Question: I am trying to solve the following simple problem in matlab:

I am trying to do this by using for loops. However, I havent quite figured it out.
This is what I have come up with so far:
'''
n = [0:1:10];
b = 2*n;
c = 0.5*n;
B=0;
for ii = 1:length(b)
for jj = 1:length(c)
B(ii) = B+sum(b(jj)*c(ii-jj))
end
end
'''
It seems like I come into a problem when ii=jj and I have c(0), and this index cannot be used.
How can I fix this?
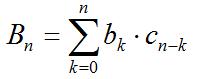
Answer: Matlab indexes arrays from '1', so the element 'c(0)' does not exist. The easiest way to fix this would be to add '1' to your expression, so probably
'''
B(ii) = B+sum(b(jj)*c(ii-jj+1))
'''
but do check that this doesn't give you an off-by-1 error at the other end of the vector.
In general, since Matlab does index from 1, you need to take account of this when translating algorithms from sources, such as your mathematical expression, which index from 0. This is the sort of adjustment one has to make when writing software.
EDIT: as @Dan has commented, you should also revise the loop over 'jj' to 'for jj = 1:ii'.